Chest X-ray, PA view. Patient: 48 years old, sex F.
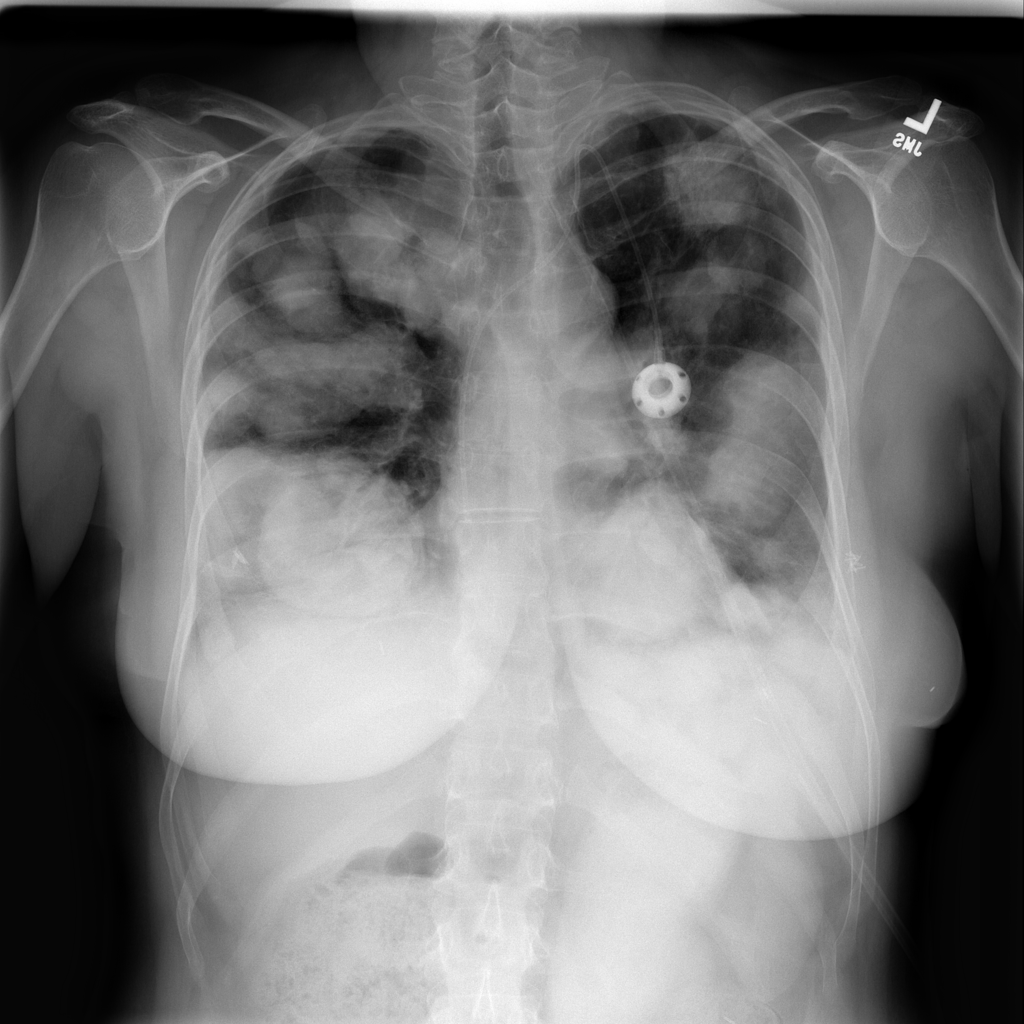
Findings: Consolidation, Infiltration, Mass, Pleural_Thickening